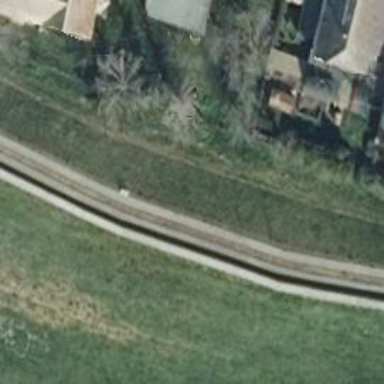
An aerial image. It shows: Asphalt track with grade1 tracktype.